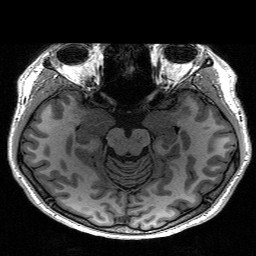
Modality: T1w
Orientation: coronal